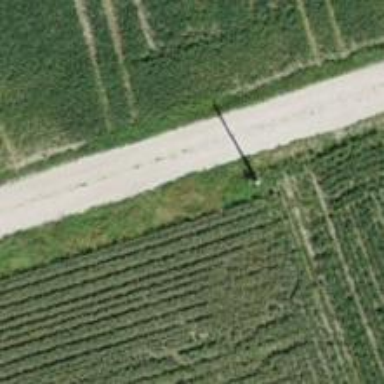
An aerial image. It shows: Power pole.